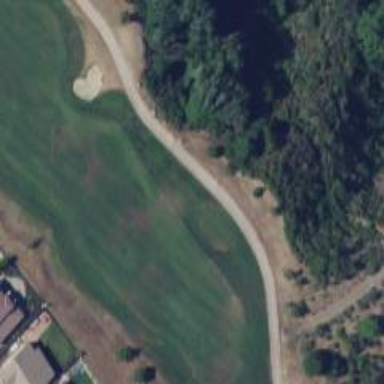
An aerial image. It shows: Golf tee.